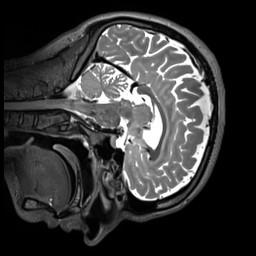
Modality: T2w
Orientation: sagittal
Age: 30
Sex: male
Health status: healthy
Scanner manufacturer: siemens
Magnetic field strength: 3 T
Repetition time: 3.2 s
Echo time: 0.412 s